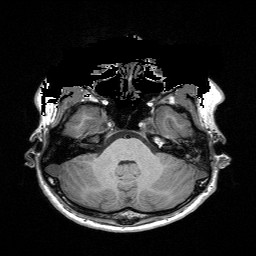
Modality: T1w
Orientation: coronal